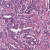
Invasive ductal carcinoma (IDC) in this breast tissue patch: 1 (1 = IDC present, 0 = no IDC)